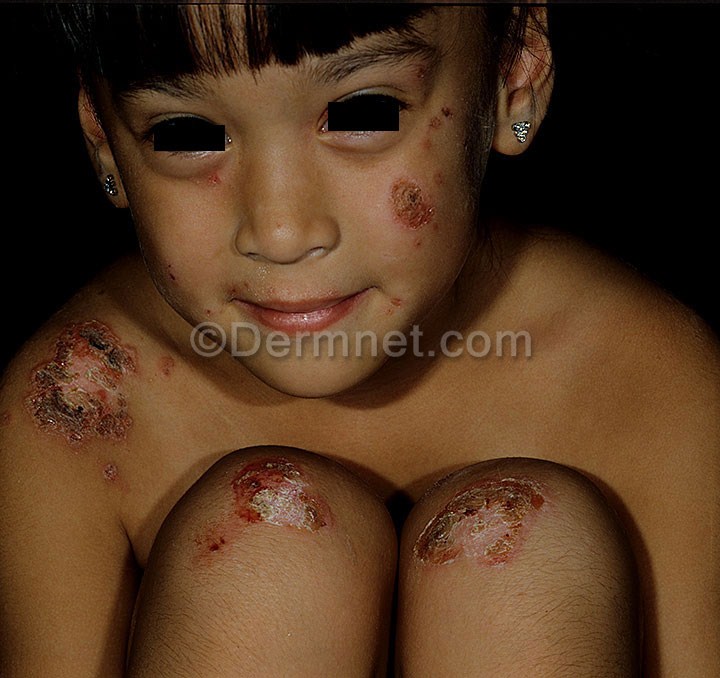
Disease: Cellulitis Impetigo and other Bacterial Infections